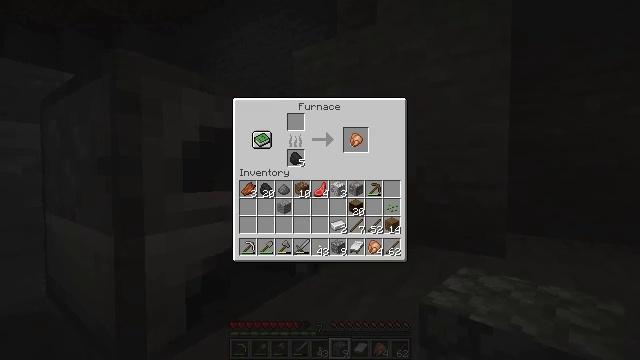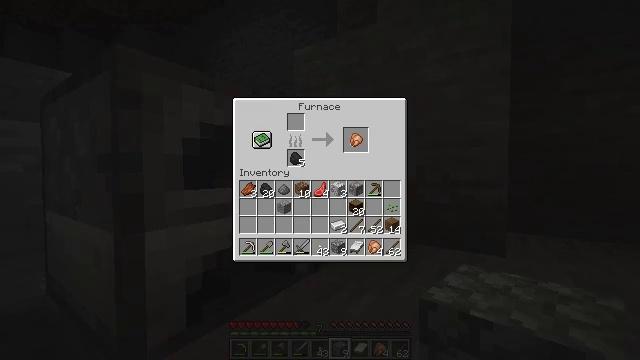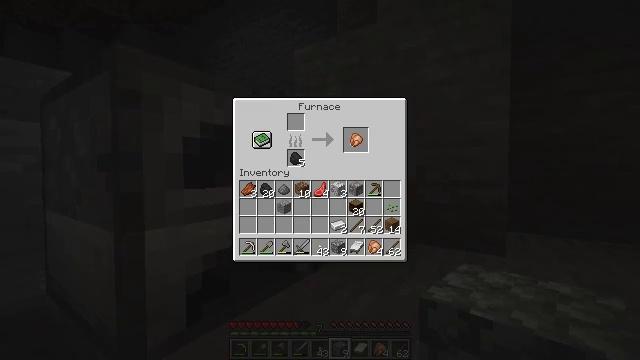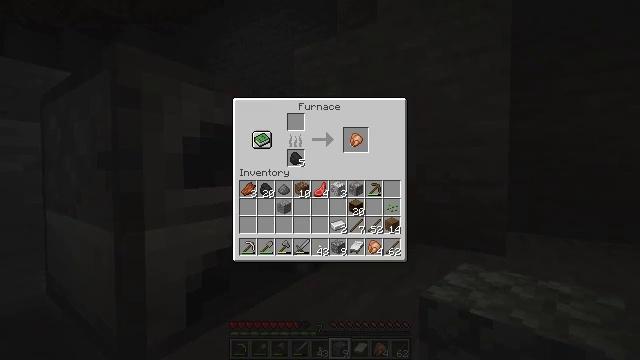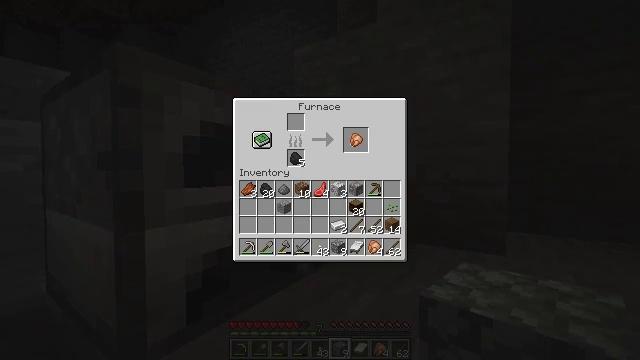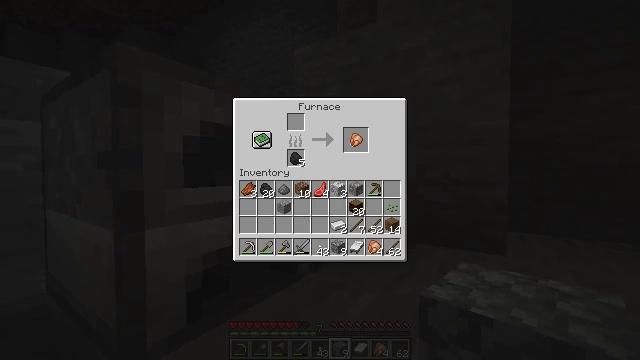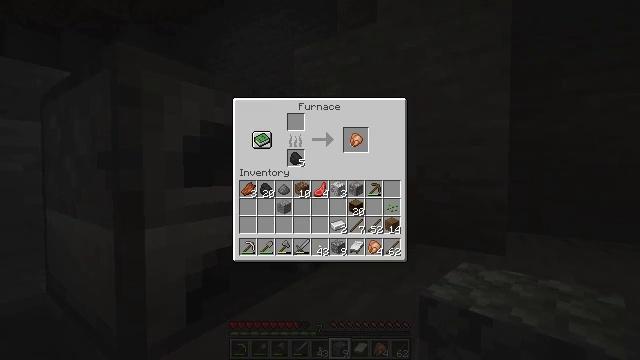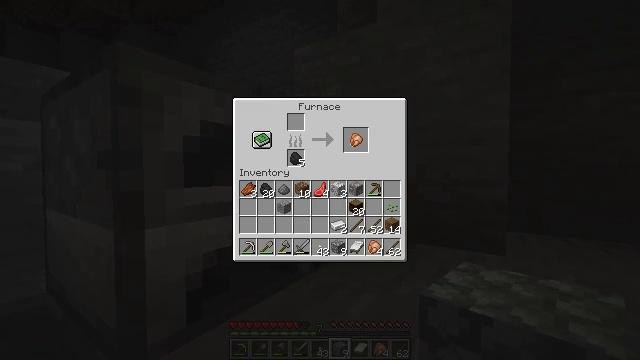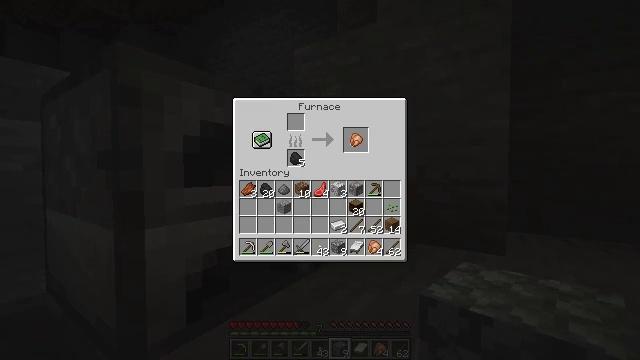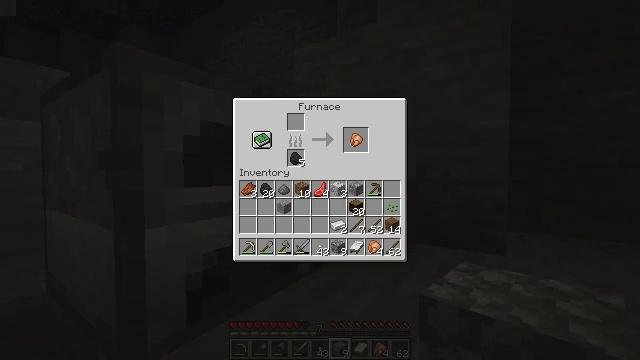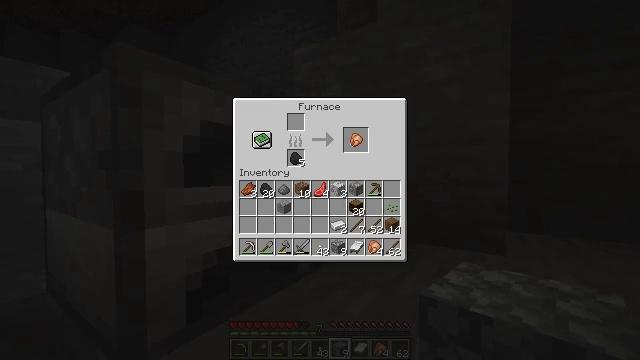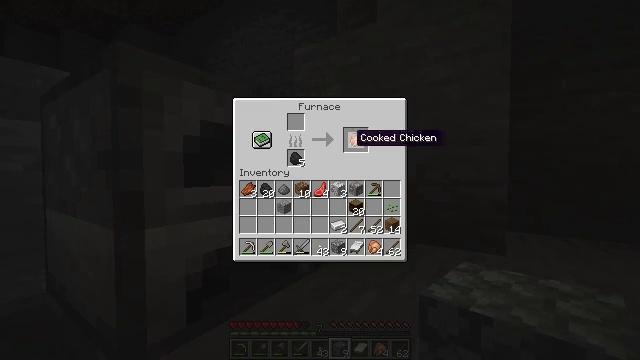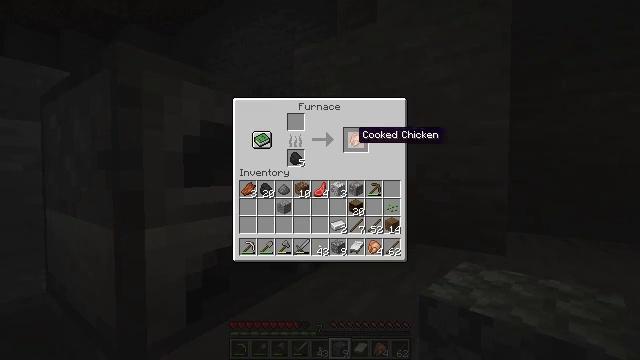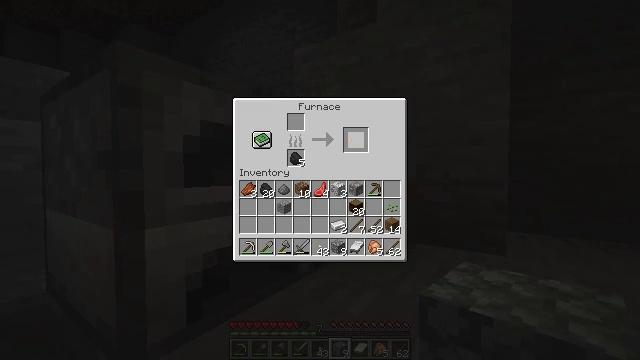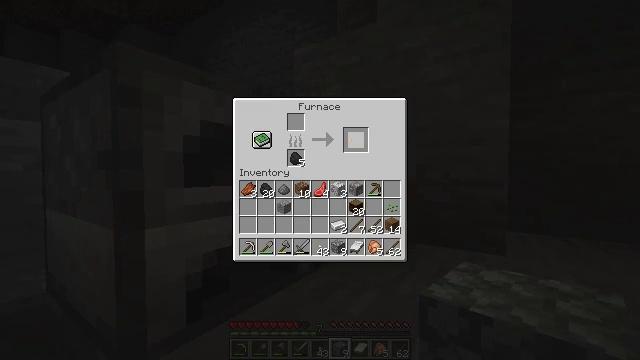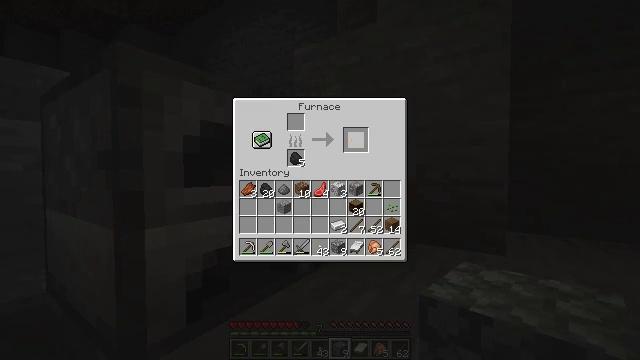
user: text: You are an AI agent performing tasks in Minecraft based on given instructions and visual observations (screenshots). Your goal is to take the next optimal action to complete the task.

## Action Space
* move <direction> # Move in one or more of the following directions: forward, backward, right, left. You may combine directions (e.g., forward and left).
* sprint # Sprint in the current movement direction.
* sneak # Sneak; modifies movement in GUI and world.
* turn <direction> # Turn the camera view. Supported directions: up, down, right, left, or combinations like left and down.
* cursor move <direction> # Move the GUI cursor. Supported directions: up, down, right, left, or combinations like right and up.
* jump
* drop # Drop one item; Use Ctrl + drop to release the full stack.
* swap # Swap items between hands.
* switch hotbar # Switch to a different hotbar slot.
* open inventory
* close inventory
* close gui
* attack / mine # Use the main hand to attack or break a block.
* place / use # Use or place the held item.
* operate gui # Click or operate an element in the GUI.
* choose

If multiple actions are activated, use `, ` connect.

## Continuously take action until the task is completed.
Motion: motion action
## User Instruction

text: Smelt a cooked chicken.
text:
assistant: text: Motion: no_op
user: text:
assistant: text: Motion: no_op
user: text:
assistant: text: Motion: no_op
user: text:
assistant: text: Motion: no_op
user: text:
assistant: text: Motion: no_op
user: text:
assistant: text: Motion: no_op
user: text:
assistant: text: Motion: cursor move right
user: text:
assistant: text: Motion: cursor move right and up
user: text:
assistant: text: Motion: cursor move up
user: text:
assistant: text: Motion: no_op
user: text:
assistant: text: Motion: no_op
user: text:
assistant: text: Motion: sneak
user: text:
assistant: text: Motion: sneak, choose
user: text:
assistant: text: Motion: sneak, choose
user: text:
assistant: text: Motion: sneak, choose
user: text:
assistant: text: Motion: sneak, choose
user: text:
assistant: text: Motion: sneak
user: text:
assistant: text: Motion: sneak